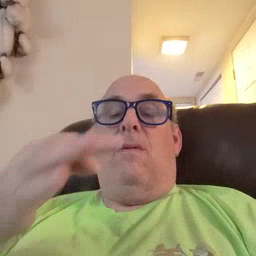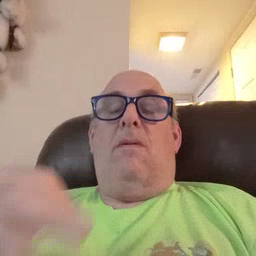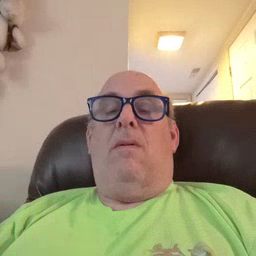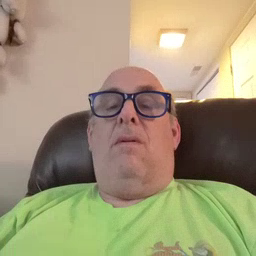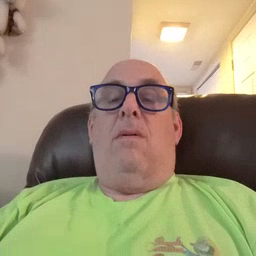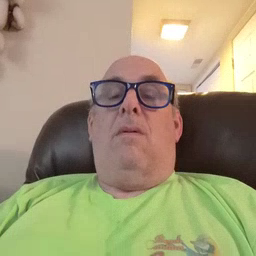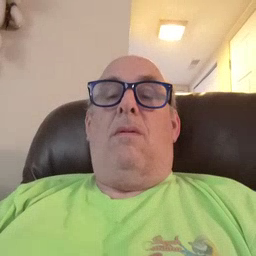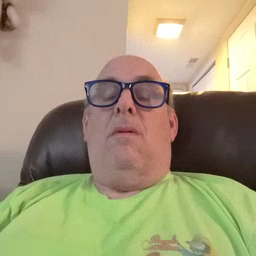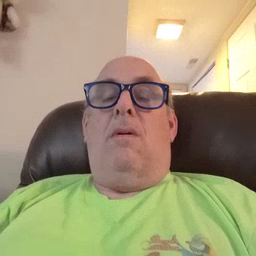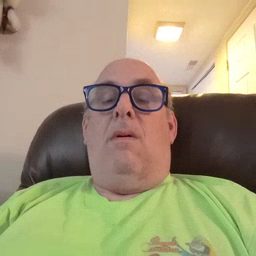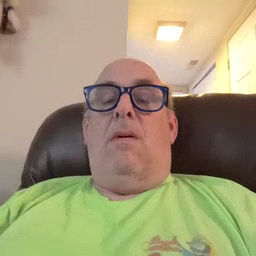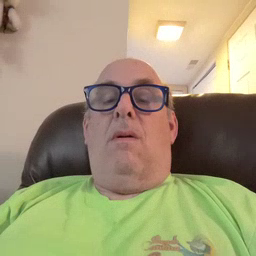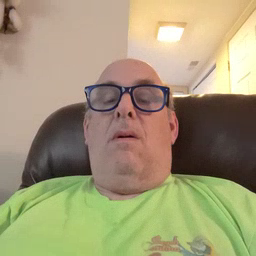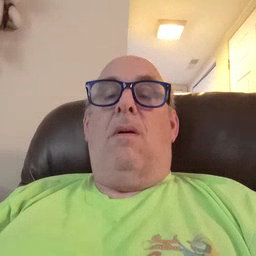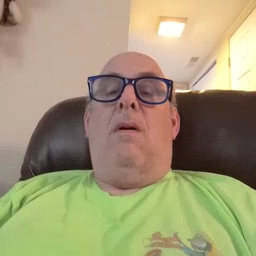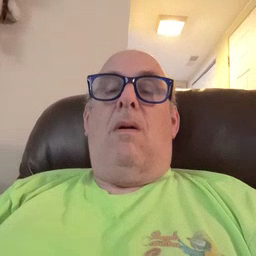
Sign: if